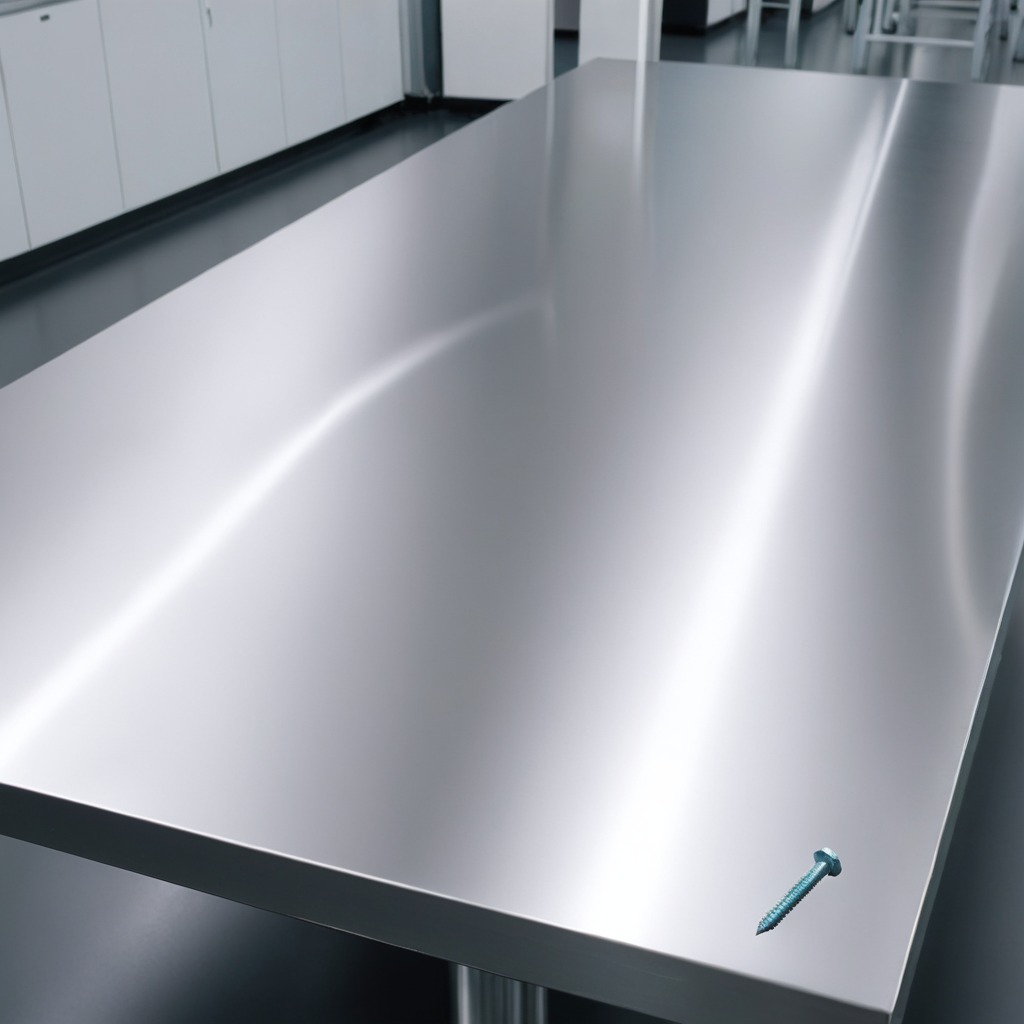
A metal screw is lying on a stainless steel table in a high-end prototyping lab.